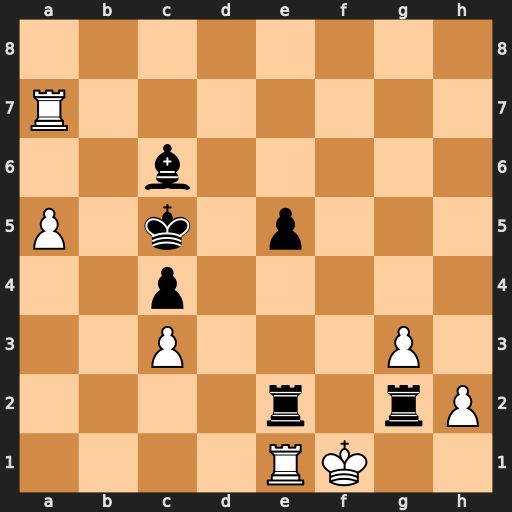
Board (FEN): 8/R7/2b5/P1k1p3/2p5/2P3P1/4r1rP/4RK2
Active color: w
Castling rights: -
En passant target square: -
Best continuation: Rxe2 Rxe2 Kxe2